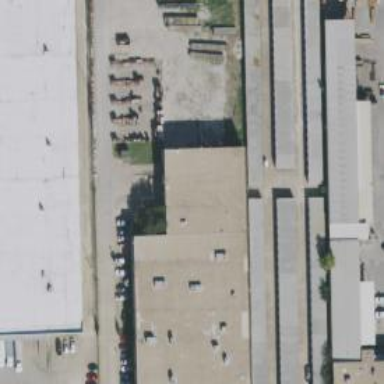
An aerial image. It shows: Commercial building.